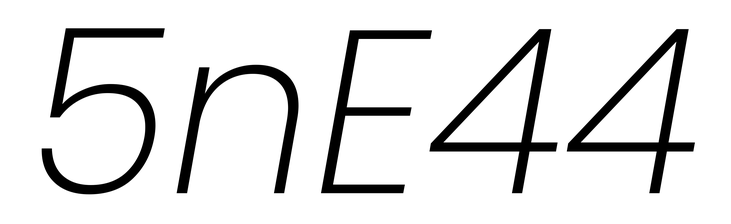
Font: Poppins-ExtraLightItalic